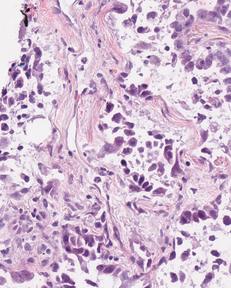
Tumor epithelial tissue: yes
Tumor-associated stroma tissue: yes
Normal tissue: no